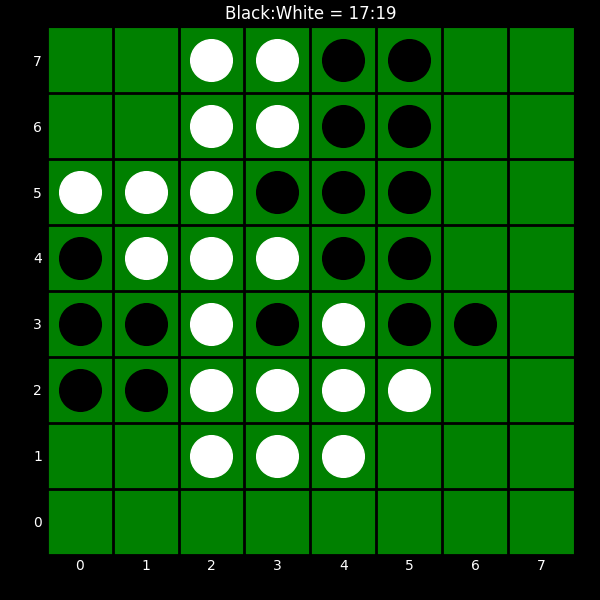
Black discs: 17
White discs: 19